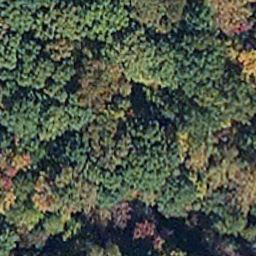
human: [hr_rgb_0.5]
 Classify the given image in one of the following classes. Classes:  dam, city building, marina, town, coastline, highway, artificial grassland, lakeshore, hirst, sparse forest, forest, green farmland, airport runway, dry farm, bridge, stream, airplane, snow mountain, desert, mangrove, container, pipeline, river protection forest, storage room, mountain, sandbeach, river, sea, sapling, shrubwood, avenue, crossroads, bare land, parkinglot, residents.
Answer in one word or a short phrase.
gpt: mangrove